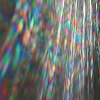
Label: sunburn